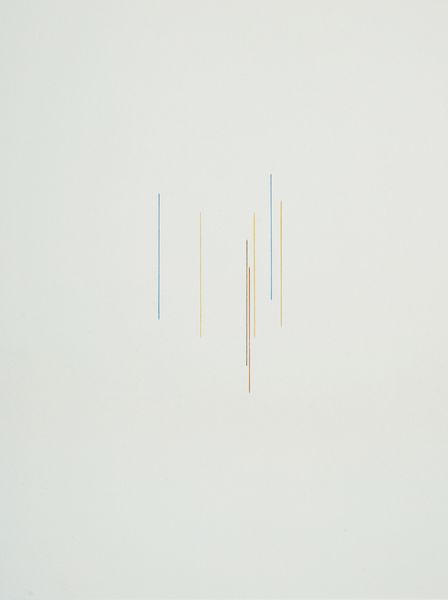
Künstler: Fred Sandback
Schlagwörter: blau, weiß, gelb, rot, farben, linien, streifen, striche, strich, senkrecht, paralell